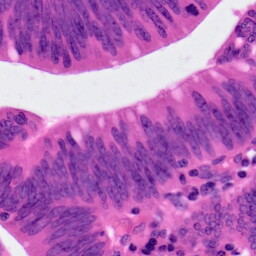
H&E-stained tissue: Colon